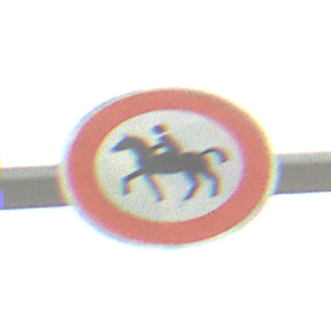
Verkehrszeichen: VerbotReiter
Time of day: MorningAfternoon
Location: Outdoor (Suburban)
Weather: PartlyCloudy
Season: NotSpecified
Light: Natural